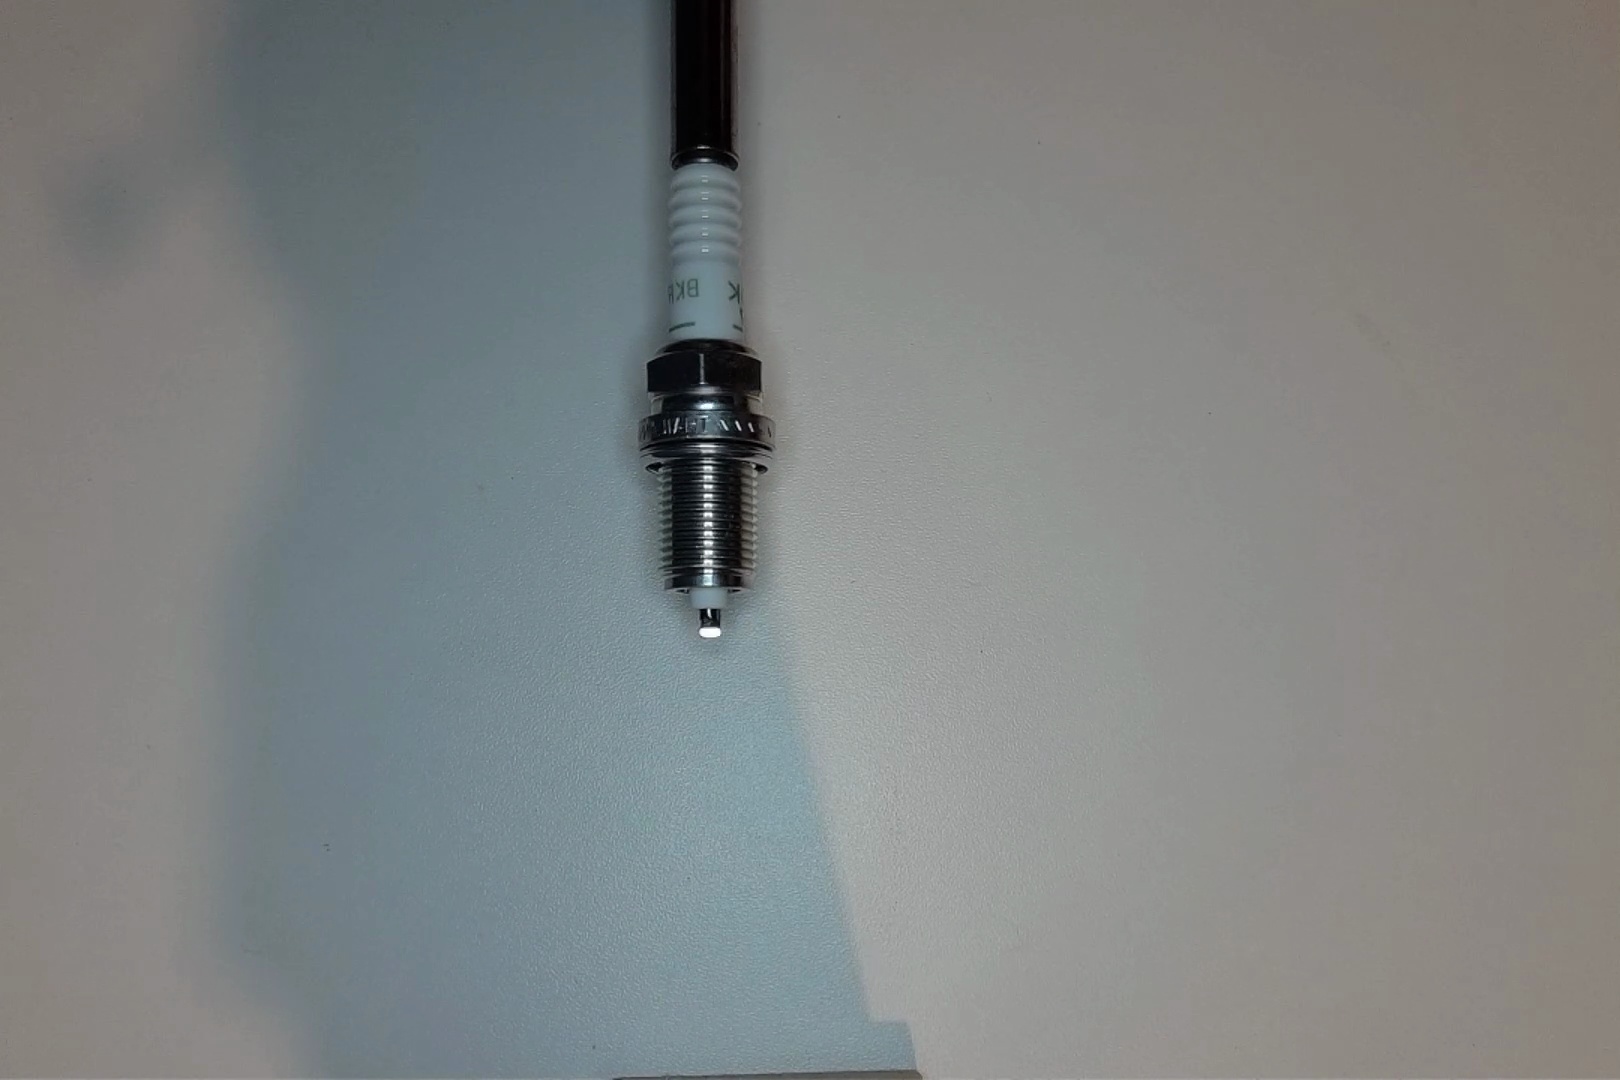
Label: no anomaly